Field crop: maize
Growth stage: 2
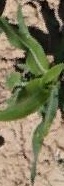
Species: maize